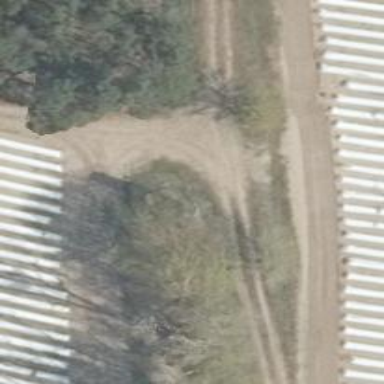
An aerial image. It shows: Sandy track road with grade 4 track type.